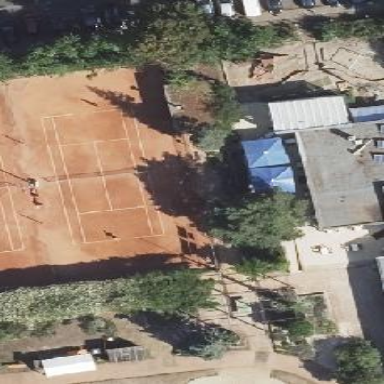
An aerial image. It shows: Clay tennis court pitch.